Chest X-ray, AP view. Patient: 39 years old, sex M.
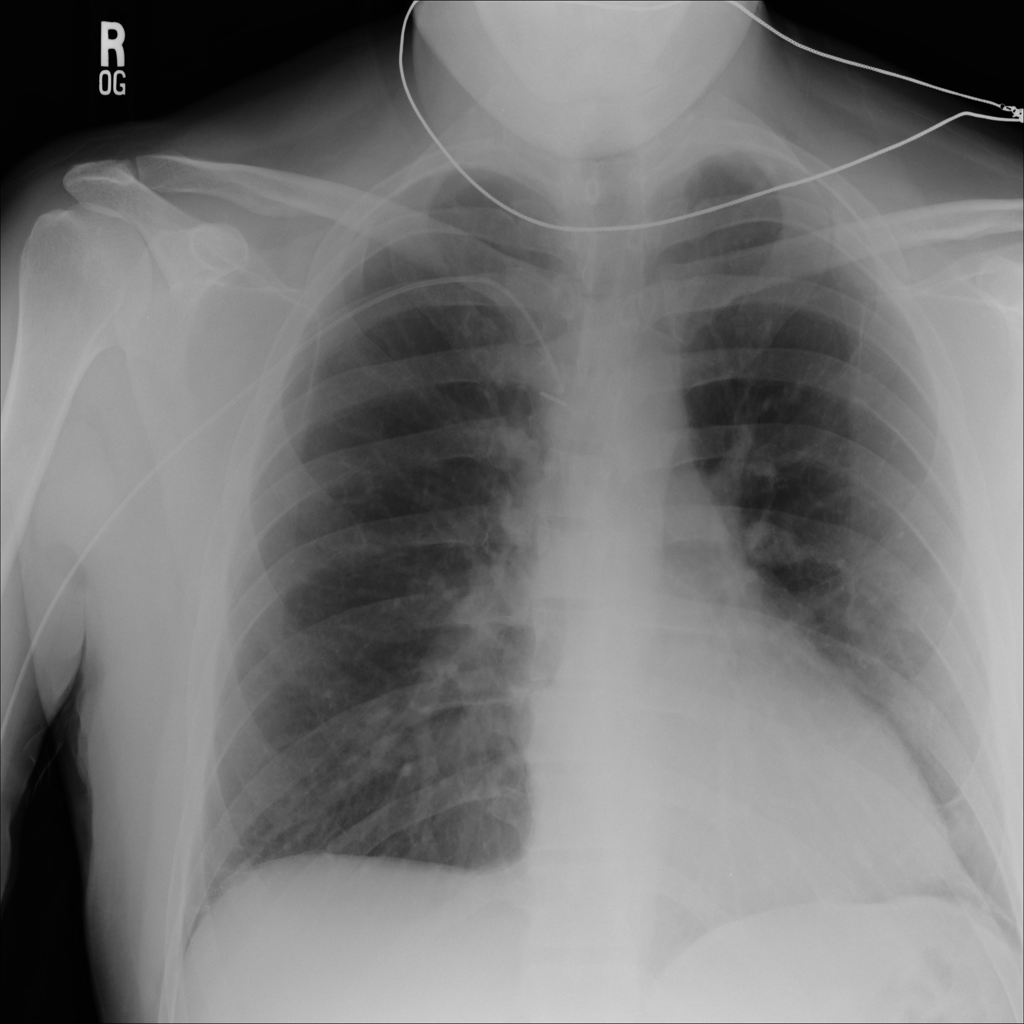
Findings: No Finding